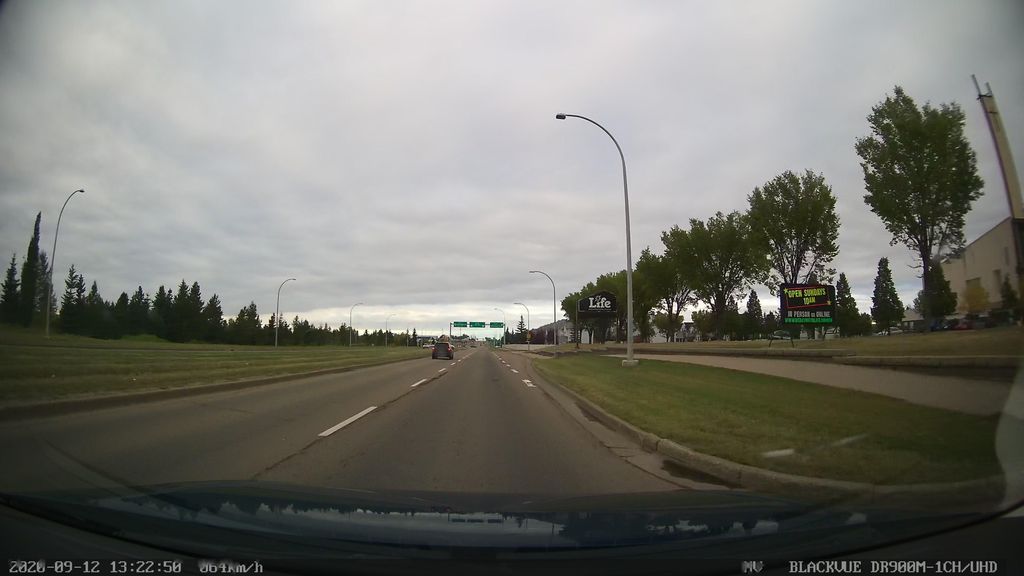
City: edmonton